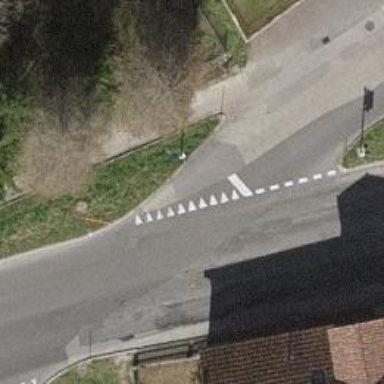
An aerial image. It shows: Road with "give way" sign.